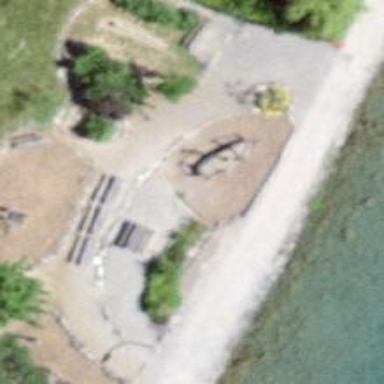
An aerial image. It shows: Playground structure.